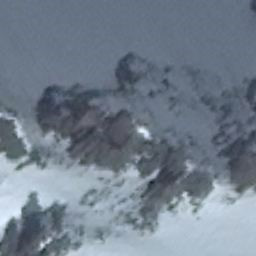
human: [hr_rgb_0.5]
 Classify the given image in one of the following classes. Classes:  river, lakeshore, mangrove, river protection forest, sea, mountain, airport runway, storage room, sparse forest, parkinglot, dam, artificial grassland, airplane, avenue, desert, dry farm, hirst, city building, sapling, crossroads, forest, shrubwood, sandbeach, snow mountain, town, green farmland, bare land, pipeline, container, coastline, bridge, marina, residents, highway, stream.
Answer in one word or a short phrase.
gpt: snow mountain